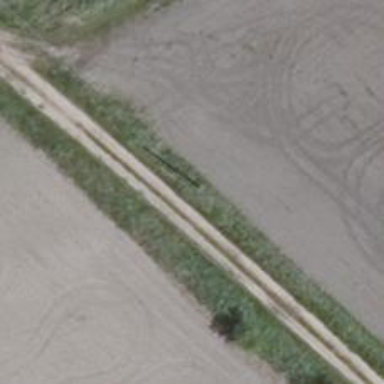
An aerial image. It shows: Power pole.